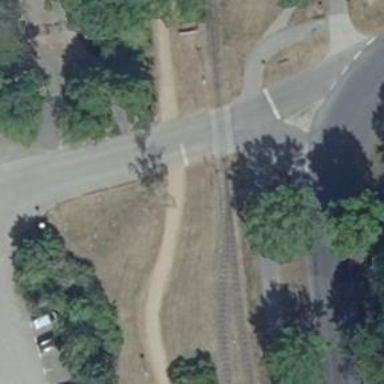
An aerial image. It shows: Narrow-gauge railway.